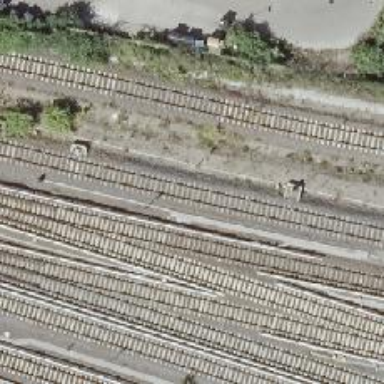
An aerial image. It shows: Railway milestone.